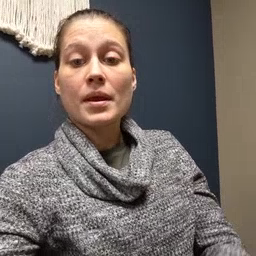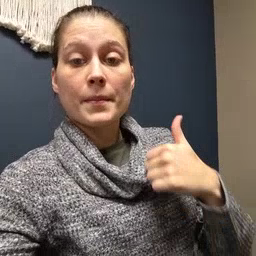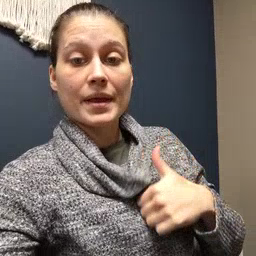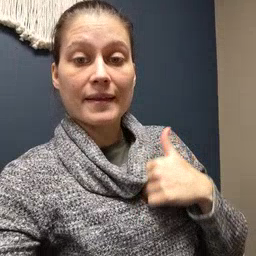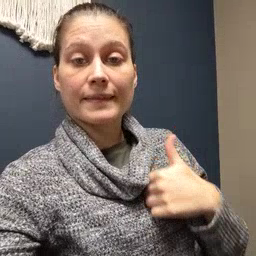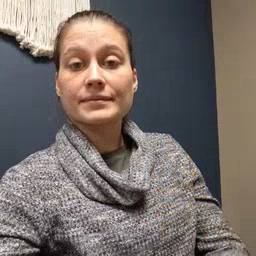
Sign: bath